Field crop: tomato
Growth stage: 1
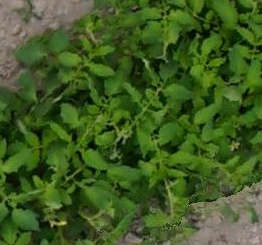
Species: tomato